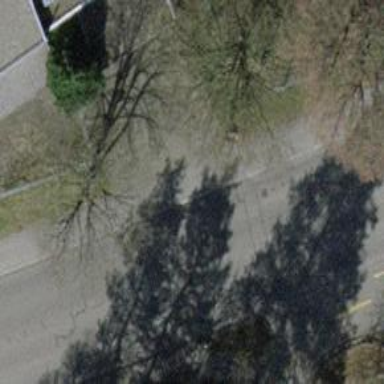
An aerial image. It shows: Uncontrolled road crossing with markings.